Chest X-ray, PA view. Patient: 35 years old, sex F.
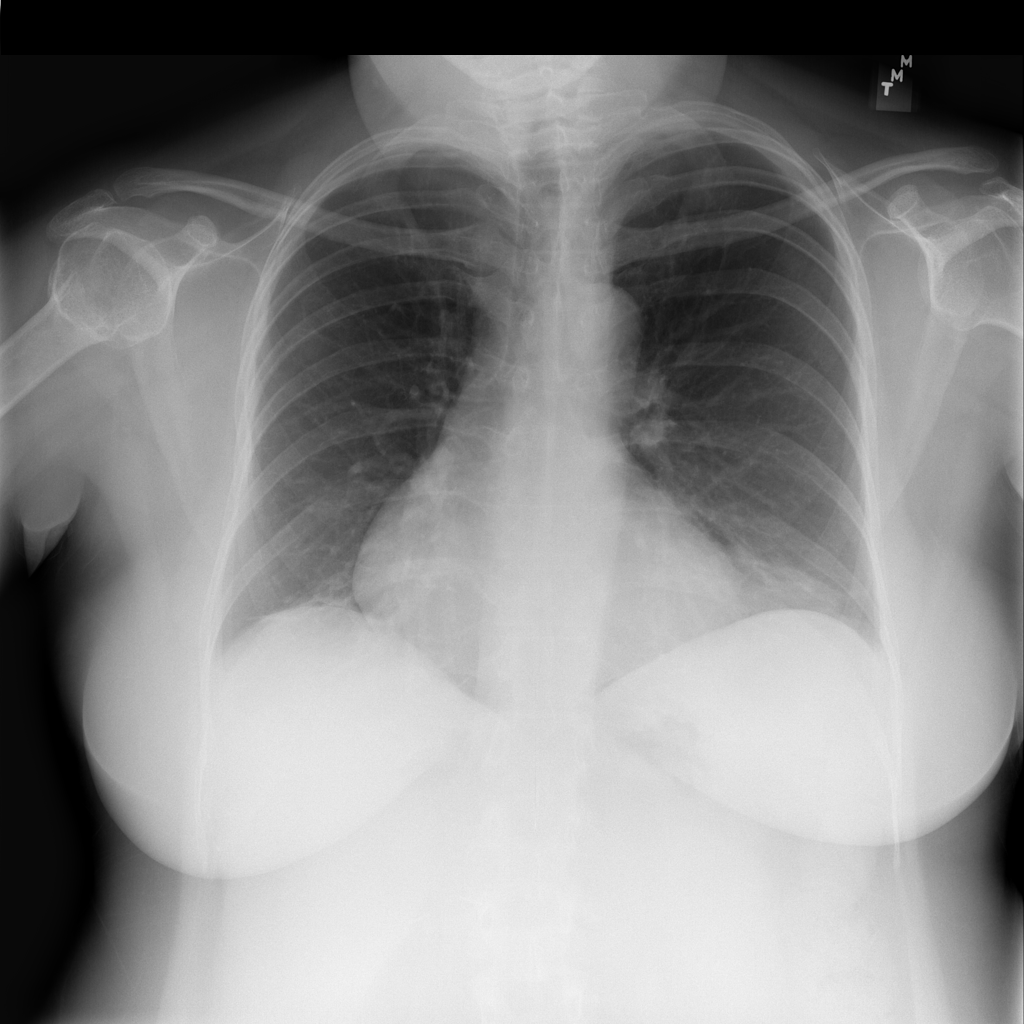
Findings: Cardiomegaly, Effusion